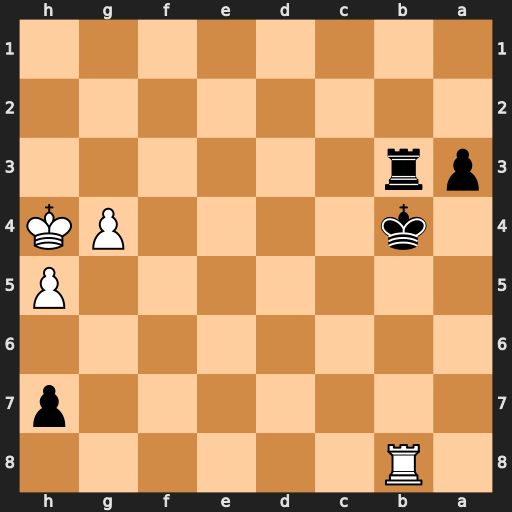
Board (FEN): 1R6/7p/8/7P/1k4PK/pr6/8/8
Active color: b
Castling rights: -
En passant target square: -
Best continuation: Kc3 Ra8 Kb2 Kg5 Rb6